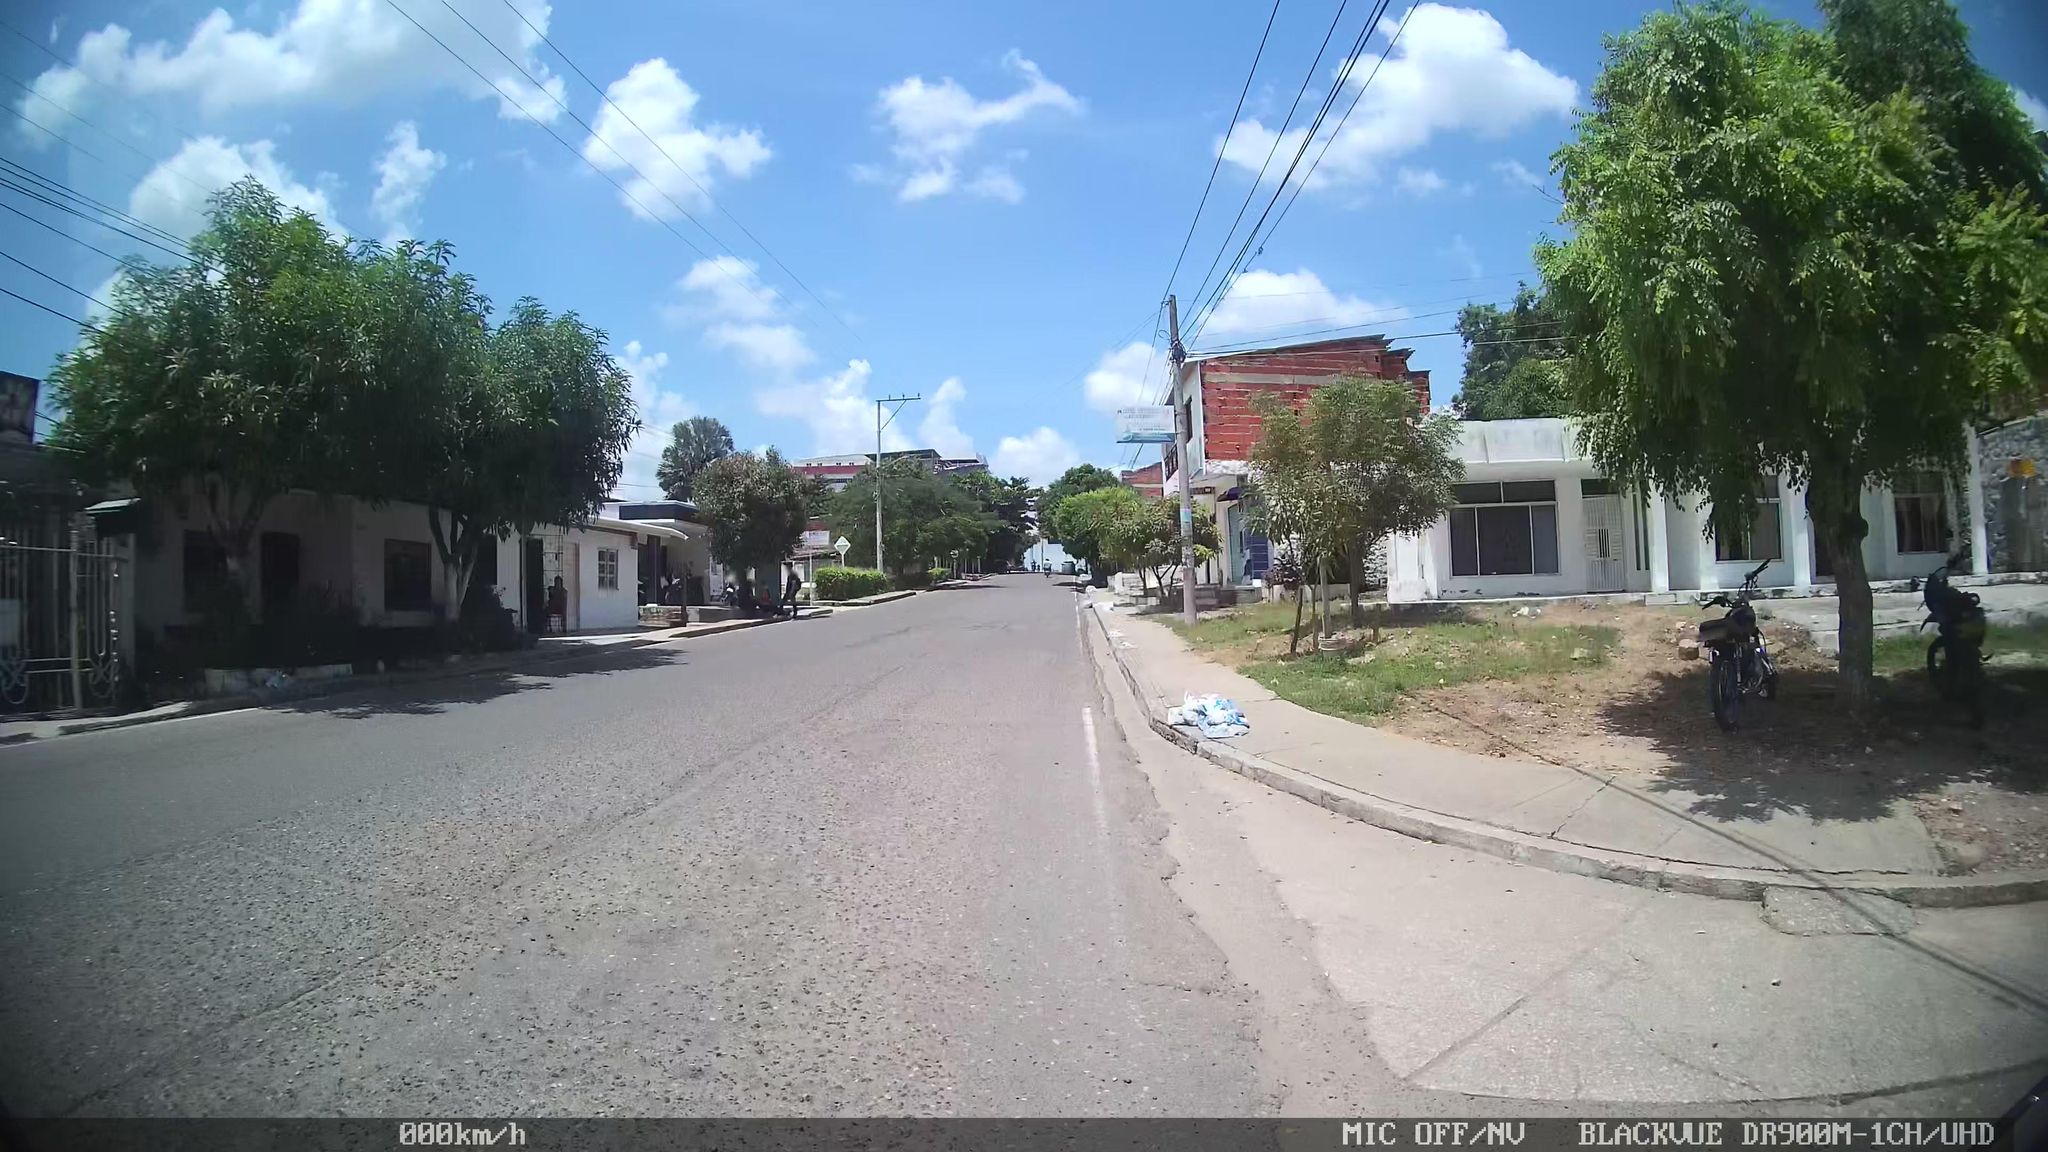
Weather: clear
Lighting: day
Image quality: good
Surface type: driving surface
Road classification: secondary
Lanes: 2.0
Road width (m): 8.0
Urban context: suburban or peri-urban
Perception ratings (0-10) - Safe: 1.71, Lively: 5.9, Beautiful: 3.34, Boring: 3.76, Depressing: 5.47, Wealthy: 0.46